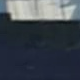
Vehicle type: Car